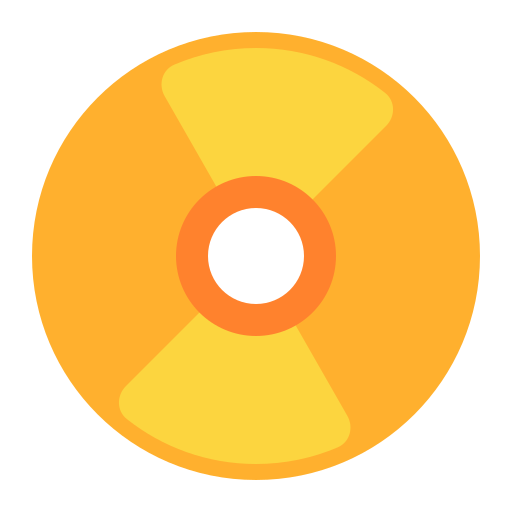
dvd flat